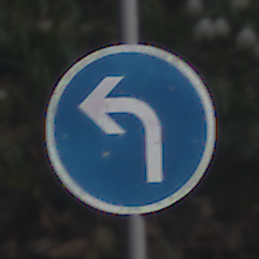
Verkehrszeichen: VorgeschriebeneFahrtrichtungLinks
Umgebung: Outdoor, Nature
Tageszeit: MorningAfternoon
Wetter: PartlyCloudy
Licht: Natural
Jahreszeit: NotSpecified
Kontrast: LowContrast